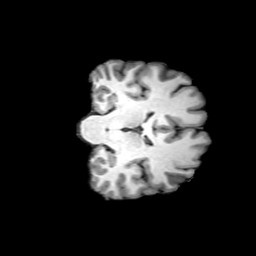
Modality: T1w
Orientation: coronal
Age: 28
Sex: male
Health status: ill